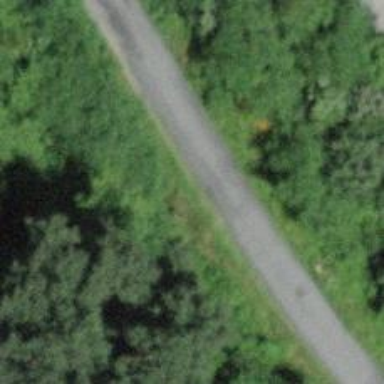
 with asphalt surface. The footway on the bridge also has asphalt surface."